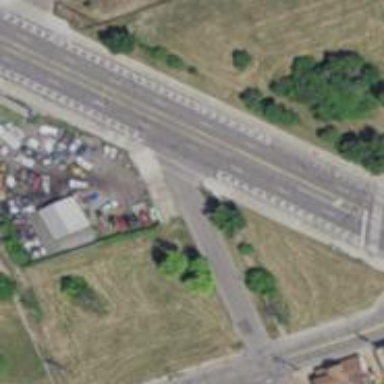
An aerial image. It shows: Primary highway with cycle track running alongside it.